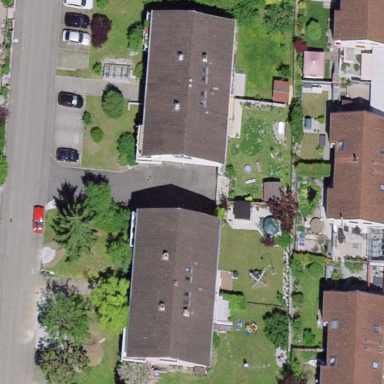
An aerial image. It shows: Simple and straightforward house.